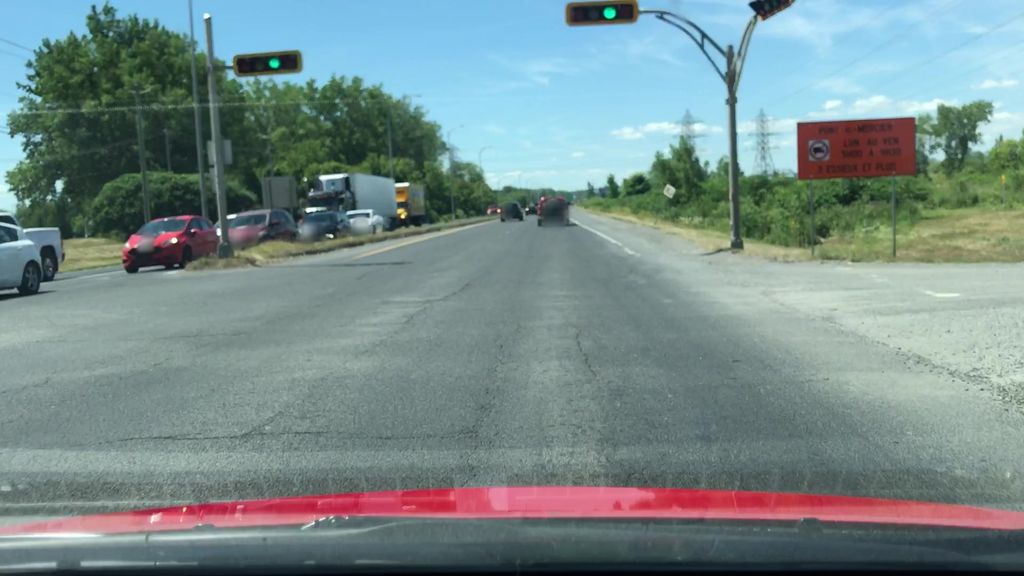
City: montreal